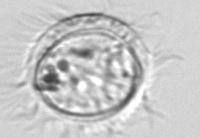
Label: Pleuronema